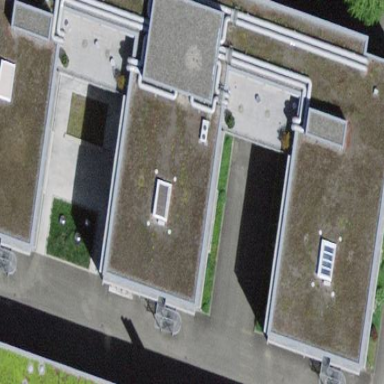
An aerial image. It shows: Commercial building with flat roof.